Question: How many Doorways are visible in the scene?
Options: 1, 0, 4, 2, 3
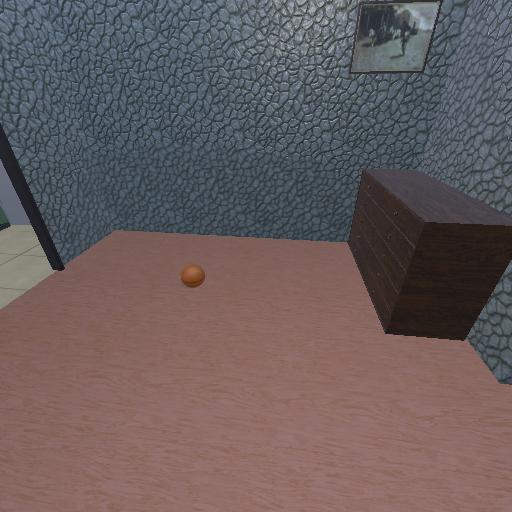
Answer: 1